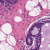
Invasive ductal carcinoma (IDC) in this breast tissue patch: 0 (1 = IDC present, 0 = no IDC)